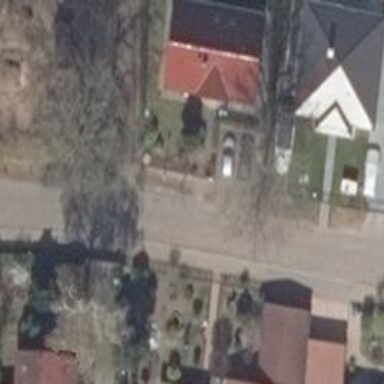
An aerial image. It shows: Residential road with sidewalk on the left side.